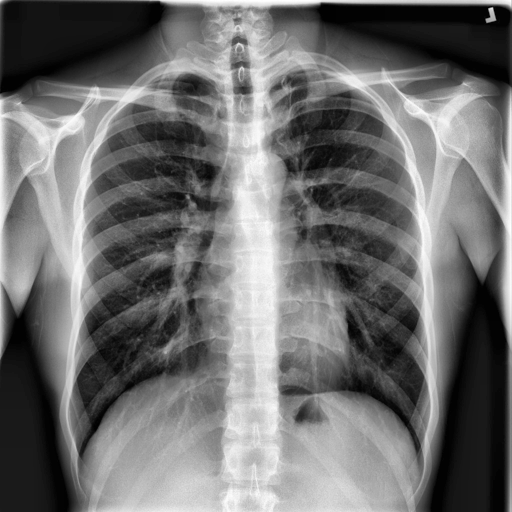
Finding: NORMAL